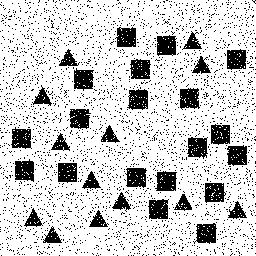
Squares: 19
Triangles: 13
Stars: 0
Total shapes: 32